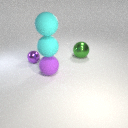
large purple rubber sphere in front of large green metal sphere